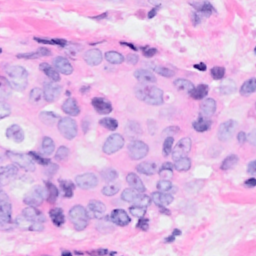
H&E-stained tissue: Breast